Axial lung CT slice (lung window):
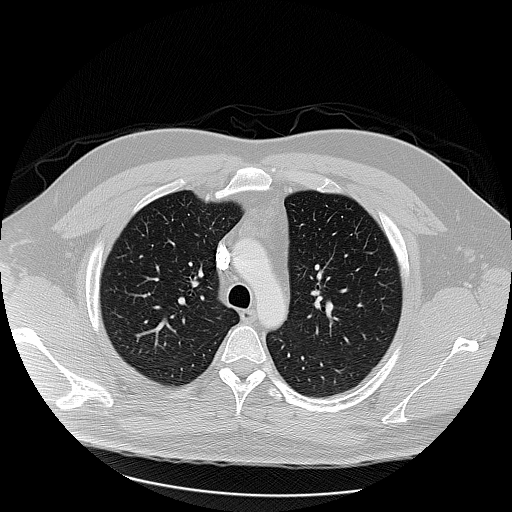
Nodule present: no